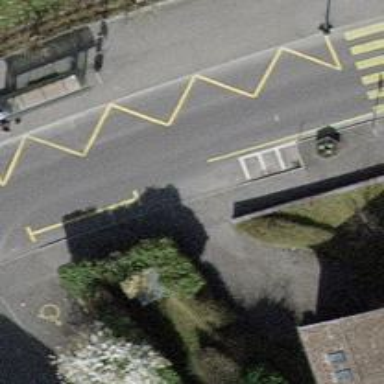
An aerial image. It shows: Bus stop with designated public transport stop position.